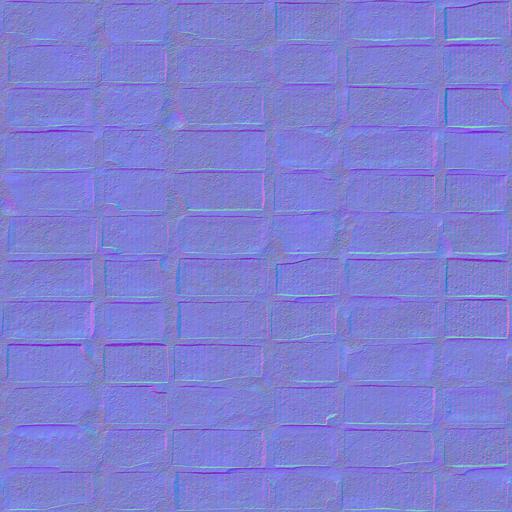
brick bricks mortar orange sloppy stone wall